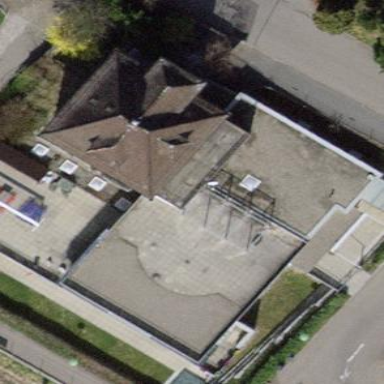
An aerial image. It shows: Kindergarten building.